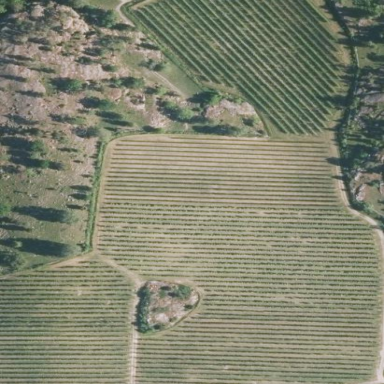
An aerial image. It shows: Orchard.